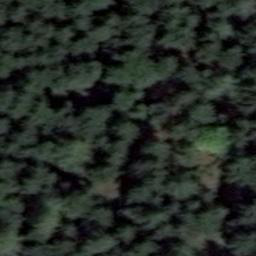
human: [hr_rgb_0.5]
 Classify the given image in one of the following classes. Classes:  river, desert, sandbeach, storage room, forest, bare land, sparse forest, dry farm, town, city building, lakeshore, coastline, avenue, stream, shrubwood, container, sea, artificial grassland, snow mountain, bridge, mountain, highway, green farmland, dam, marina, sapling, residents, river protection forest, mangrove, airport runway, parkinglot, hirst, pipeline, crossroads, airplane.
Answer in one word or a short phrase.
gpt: forest